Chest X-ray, AP view. Patient: 34 years old, sex M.
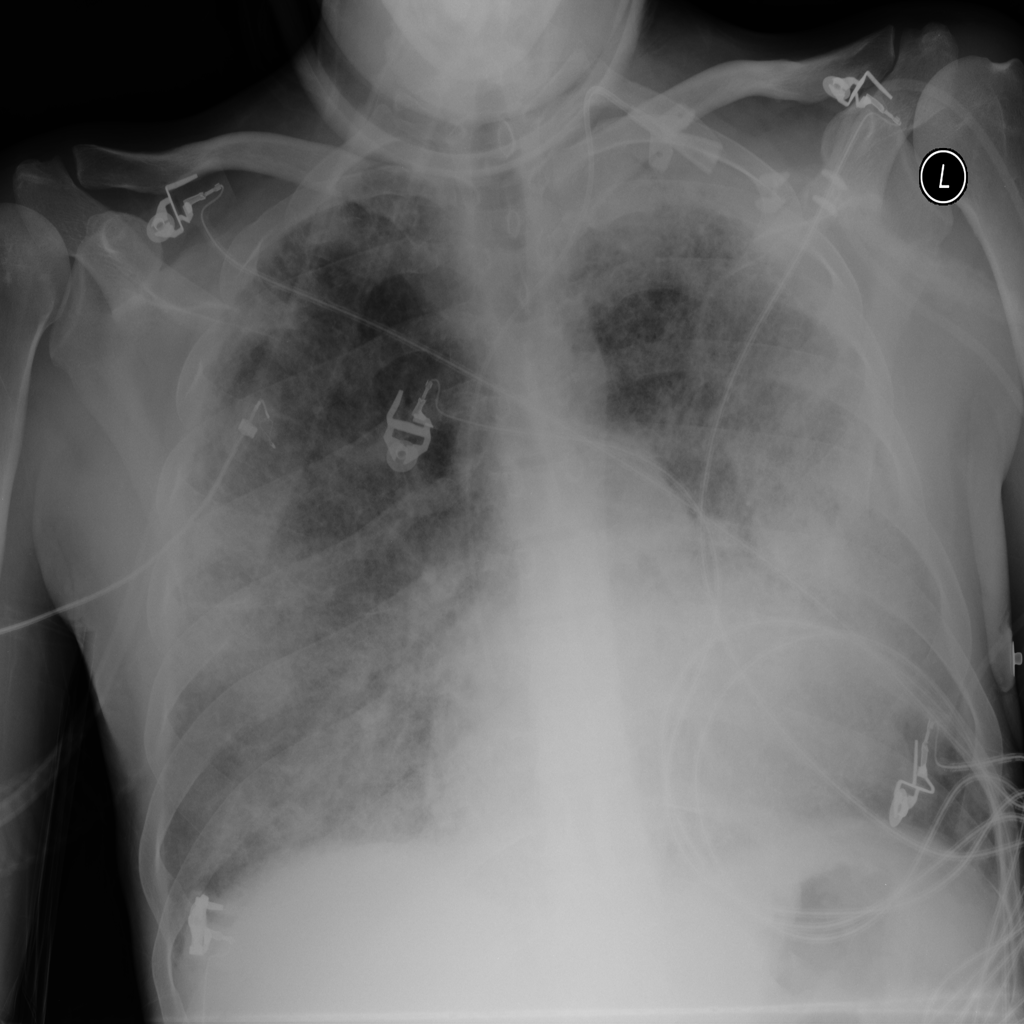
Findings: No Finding